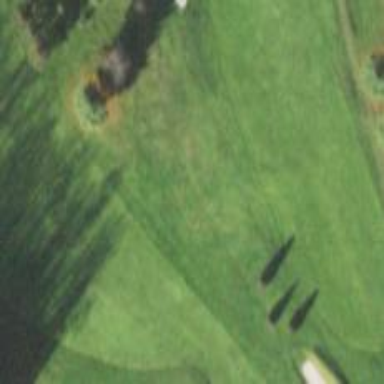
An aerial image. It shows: Grassy area designated as golf fairway.